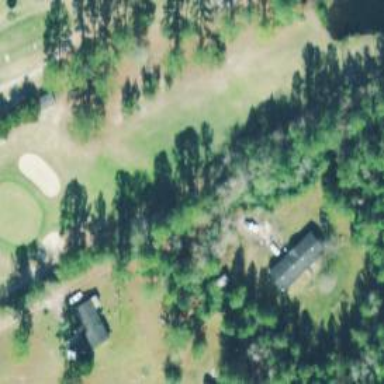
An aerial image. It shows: View of golf hole.